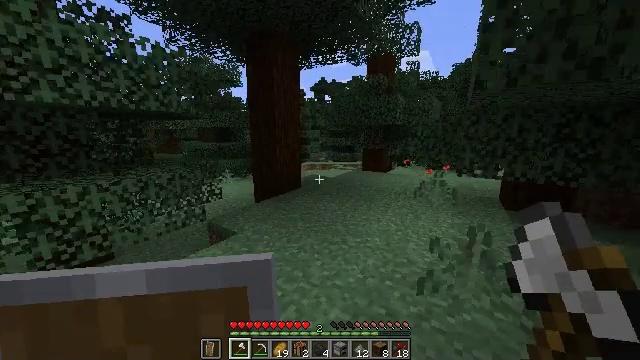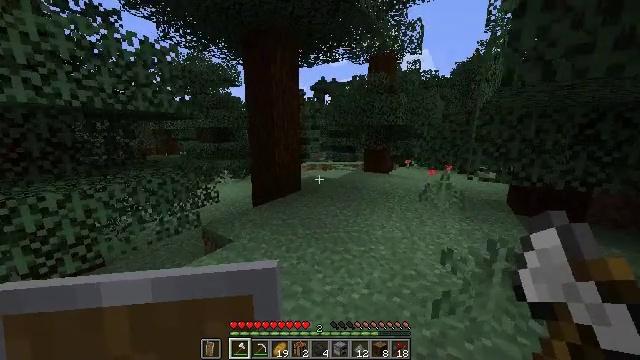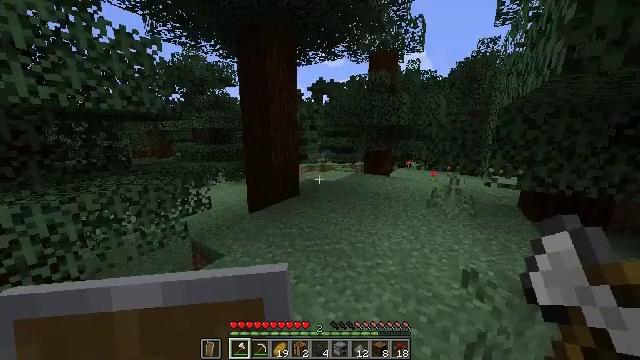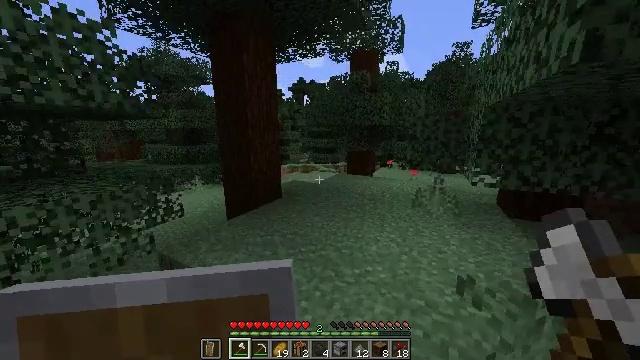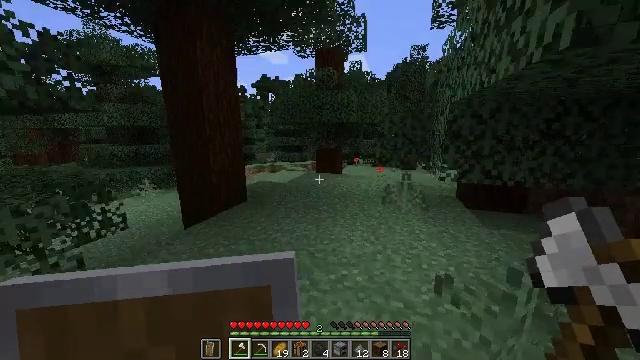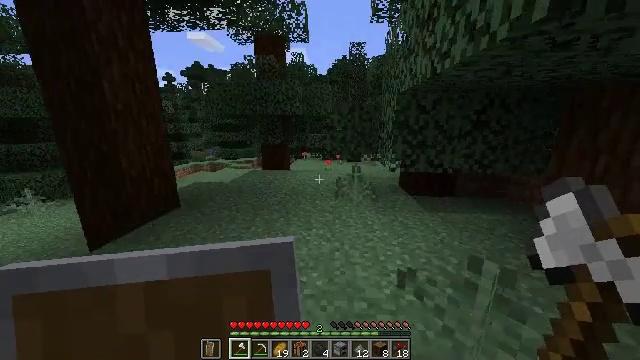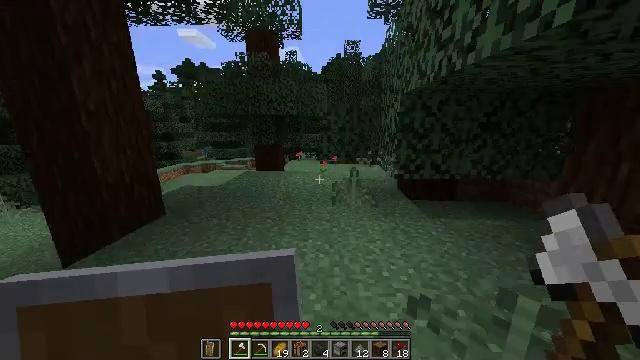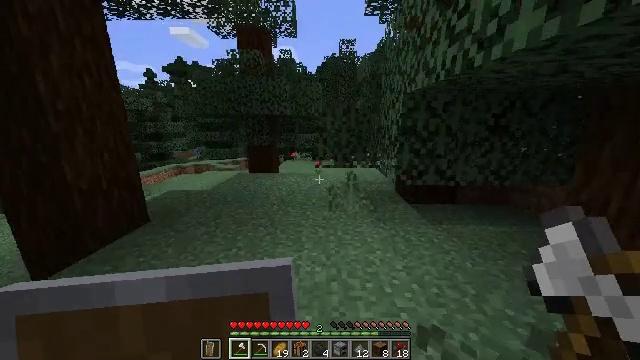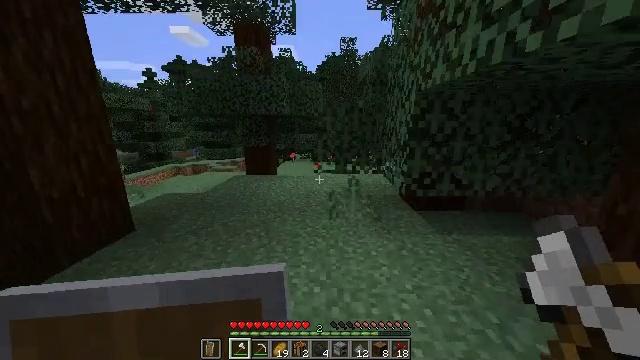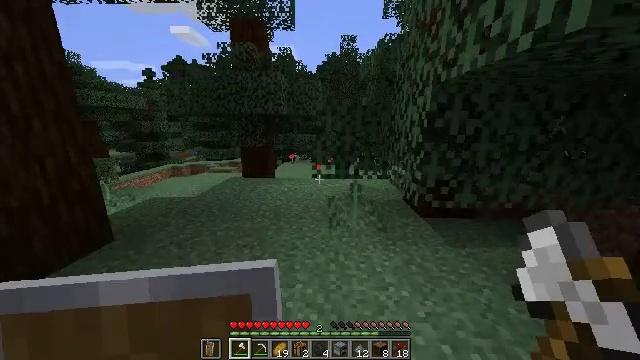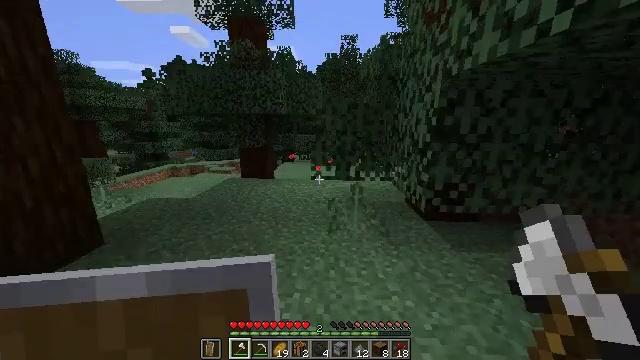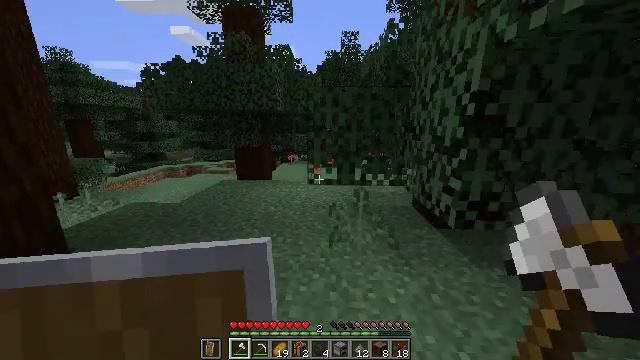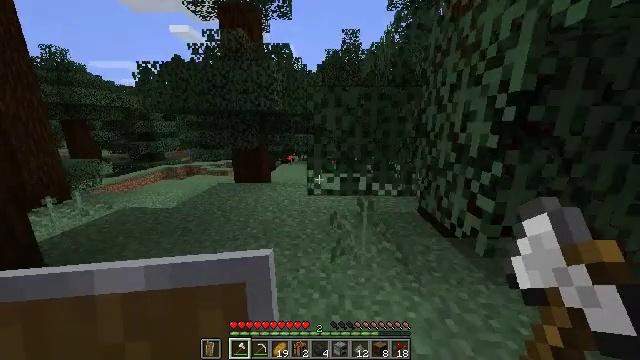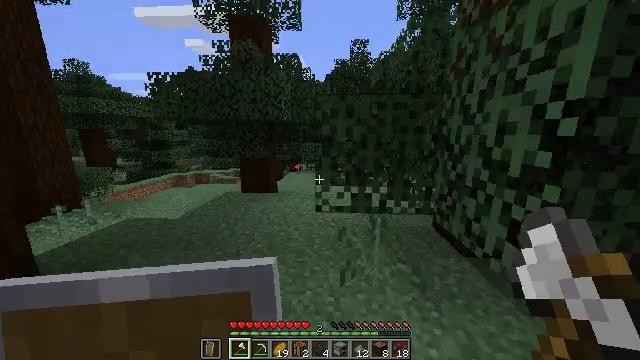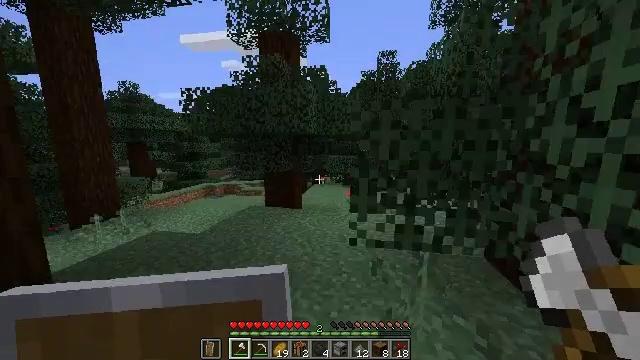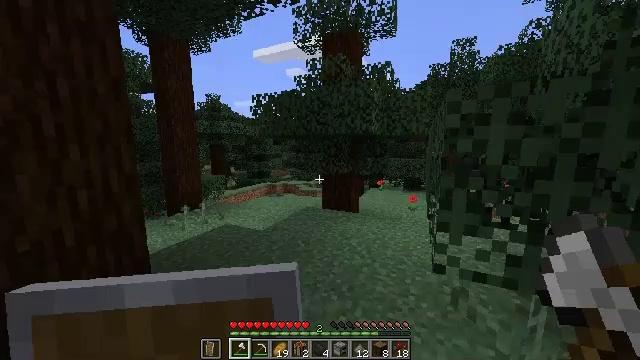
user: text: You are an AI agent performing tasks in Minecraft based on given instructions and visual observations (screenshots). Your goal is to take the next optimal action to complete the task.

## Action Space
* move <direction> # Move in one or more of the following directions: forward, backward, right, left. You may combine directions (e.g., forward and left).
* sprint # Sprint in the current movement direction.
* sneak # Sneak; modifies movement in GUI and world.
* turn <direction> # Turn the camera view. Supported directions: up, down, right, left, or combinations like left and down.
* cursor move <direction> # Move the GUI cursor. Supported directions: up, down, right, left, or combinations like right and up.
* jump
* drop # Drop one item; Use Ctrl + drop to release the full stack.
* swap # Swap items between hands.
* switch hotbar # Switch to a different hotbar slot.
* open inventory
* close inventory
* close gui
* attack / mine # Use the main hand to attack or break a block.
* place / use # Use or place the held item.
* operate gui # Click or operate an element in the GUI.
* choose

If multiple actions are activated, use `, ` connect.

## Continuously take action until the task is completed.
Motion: motion action
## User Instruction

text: Gather sweet berries from the bush.
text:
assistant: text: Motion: move forward, sprint
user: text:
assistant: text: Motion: move forward, sprint
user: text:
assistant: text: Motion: move forward, sprint, turn right
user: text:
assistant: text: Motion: move forward, sprint, turn right
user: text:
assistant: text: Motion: move forward, sprint, turn right and down
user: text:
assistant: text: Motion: move forward, sprint, turn right
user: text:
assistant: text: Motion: move forward, sprint, turn right
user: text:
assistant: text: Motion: move forward, sprint
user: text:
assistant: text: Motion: move forward, sprint
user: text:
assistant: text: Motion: move forward, sprint
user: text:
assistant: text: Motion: move forward, sprint
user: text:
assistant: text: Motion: move forward, sprint
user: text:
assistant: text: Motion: move forward, sprint, turn left and up
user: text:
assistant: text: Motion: move forward and move left, sprint, turn left and up
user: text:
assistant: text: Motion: move forward and move left, sprint, turn left
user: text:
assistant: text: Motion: move forward and move left, sprint, turn left
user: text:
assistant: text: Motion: move forward and move left, sprint
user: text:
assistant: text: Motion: move forward, sprint
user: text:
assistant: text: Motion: move forward, sprint
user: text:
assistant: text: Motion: move forward, sprint
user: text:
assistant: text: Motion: move forward, sprint, turn right
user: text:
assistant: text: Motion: move forward, sprint, turn right
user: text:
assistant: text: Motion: move forward, sprint, turn right
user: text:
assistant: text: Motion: move forward, sprint, turn right
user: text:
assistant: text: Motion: move forward, sprint, turn right
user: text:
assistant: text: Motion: move forward, sprint, turn right
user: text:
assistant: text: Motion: move forward, sprint, turn right and down
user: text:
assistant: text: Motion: move forward, sprint, turn right
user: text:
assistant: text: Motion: move forward, sprint, turn right
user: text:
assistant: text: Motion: move forward, sprint, turn right